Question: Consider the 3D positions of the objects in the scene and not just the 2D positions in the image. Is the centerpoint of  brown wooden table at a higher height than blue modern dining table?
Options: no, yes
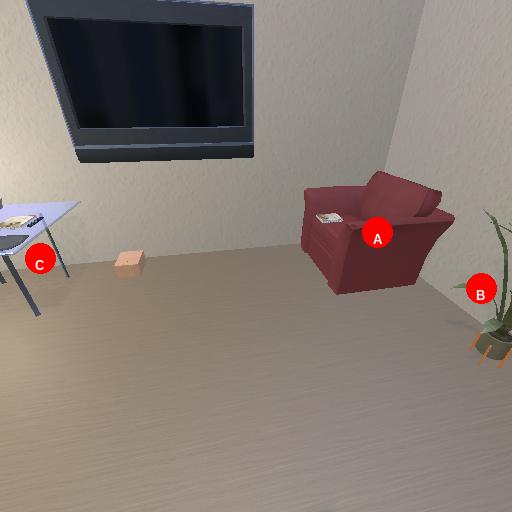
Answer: no